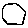
Label: hexagon